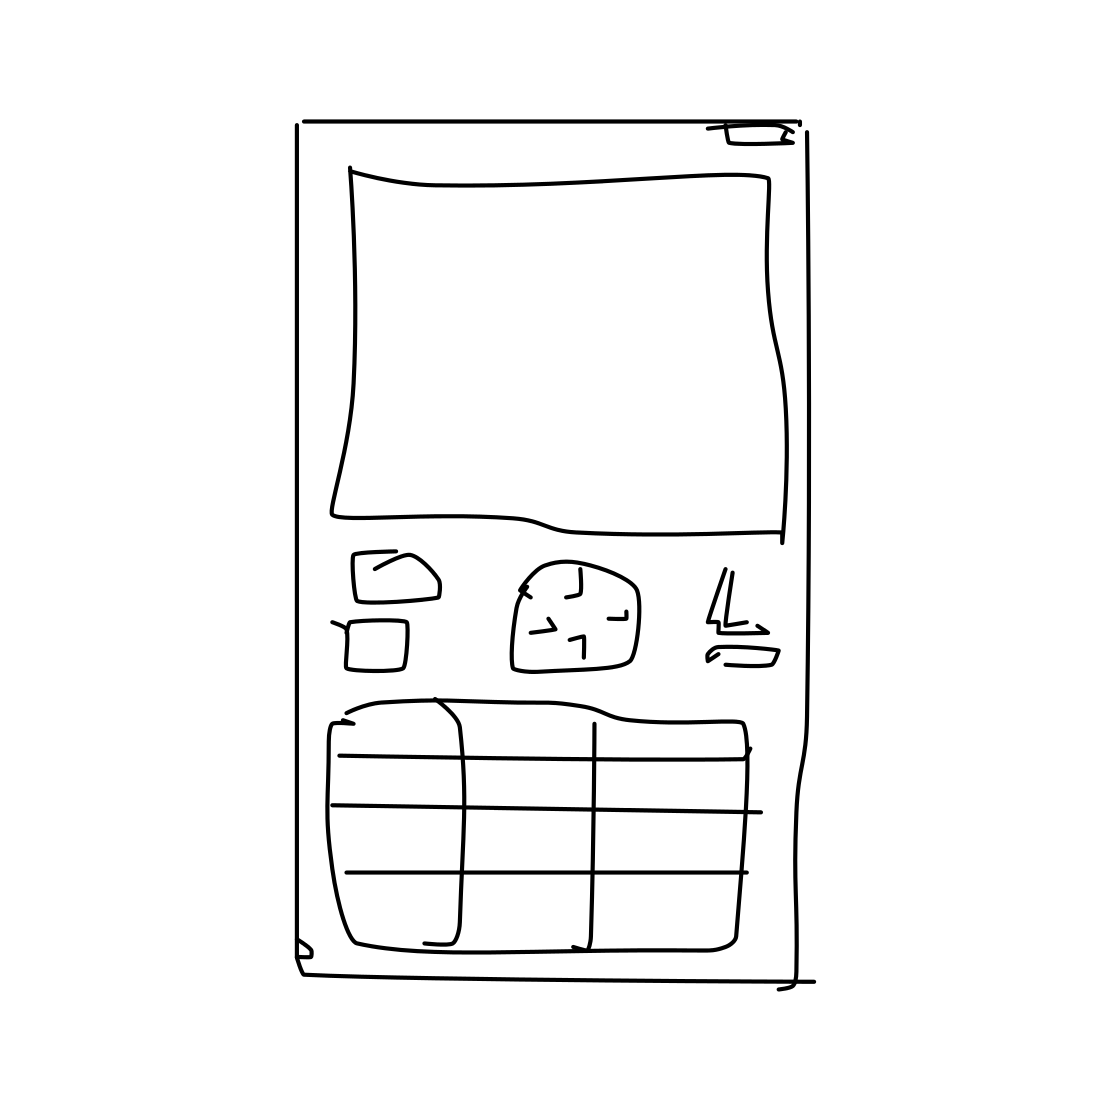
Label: cell phone